Question: I have following table structure in LINQ:

objective_id is foreign key in Resource table which is PK in Objective table.
I wanted to have output like this:
'''
{
ID: '123',
user_id: '1',
skill_id:'1',
name:'abcs'
...
objective_resource:
{
ID: '123',
...
}
}
'''
'''
using (DataTableClassesDataContext context = new DataTableClassesDataContext())
{
DataLoadOptions opts = new DataLoadOptions();
opts.LoadWith<objective_resource>(u => u.objective_id);
context.LoadOptions = opts;
return new JavaScriptSerializer().Serialize(context.objective_resources
.Where(u => u.id == 1)
);
}
'''
But It given output:
'''
{
ID: '123',
...
objective:
{
ID: '123',
user_id: '1',
skill_id:'1',
name:'abcs'
...
}
}
'''
I wanted to have:
'''
{
ID: '123',
user_id: '1',
skill_id:'1',
name:'abcs'
...
objective_resource:
{
ID: '123',
...
}
}
'''
Please help me.
How can i get the output???
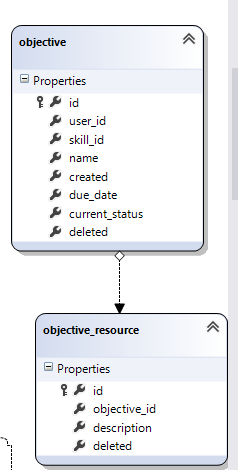
Answer: make the change in association property in dbml file as

and write the code as
'''
var data= dataContext.objectives;
return new JavaScriptSerializer().Serialize(data);
'''